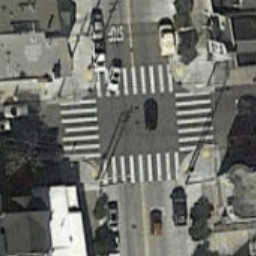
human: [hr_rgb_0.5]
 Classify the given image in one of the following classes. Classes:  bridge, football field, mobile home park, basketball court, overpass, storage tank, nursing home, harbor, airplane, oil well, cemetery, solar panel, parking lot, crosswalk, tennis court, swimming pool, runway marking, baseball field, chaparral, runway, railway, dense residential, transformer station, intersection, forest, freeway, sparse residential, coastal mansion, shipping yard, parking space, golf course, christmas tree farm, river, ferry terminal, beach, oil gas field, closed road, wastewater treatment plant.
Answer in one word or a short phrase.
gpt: crosswalk